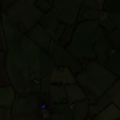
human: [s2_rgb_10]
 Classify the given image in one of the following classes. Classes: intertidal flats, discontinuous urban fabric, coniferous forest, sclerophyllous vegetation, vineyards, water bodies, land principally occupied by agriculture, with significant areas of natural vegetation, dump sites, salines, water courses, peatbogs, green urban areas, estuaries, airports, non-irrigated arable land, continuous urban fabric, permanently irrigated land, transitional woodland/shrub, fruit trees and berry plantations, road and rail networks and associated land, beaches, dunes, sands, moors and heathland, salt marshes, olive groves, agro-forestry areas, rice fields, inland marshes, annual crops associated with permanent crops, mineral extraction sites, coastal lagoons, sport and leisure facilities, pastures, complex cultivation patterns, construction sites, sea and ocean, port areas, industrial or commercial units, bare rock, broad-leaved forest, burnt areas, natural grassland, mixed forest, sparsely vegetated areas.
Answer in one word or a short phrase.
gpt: non-irrigated arable land, pastures